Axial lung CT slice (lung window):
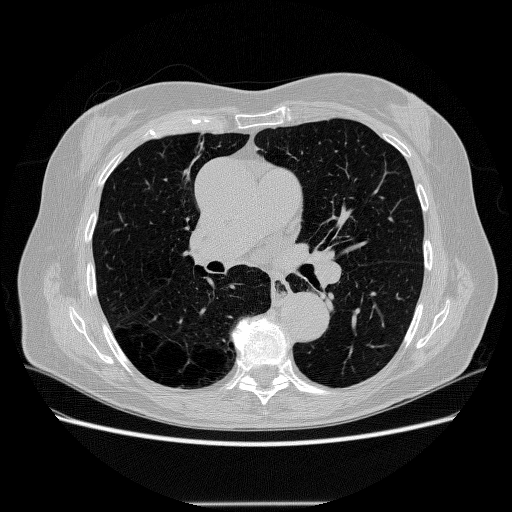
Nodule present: no